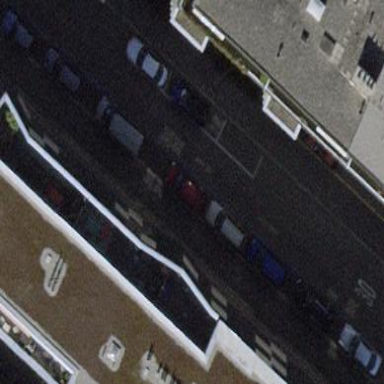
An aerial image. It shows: Parking lane for vehicles.